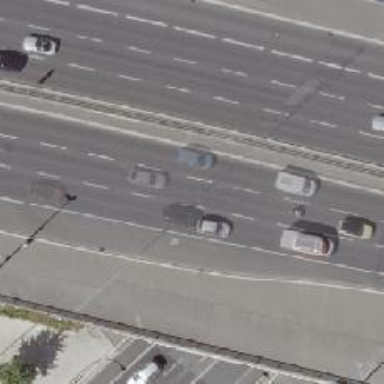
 there is lane designated for buses and shared busway/cycleway."